Question: I am trying to rename my Android Studio package as described in the first answer at: <URL>
Trying to change org.springframework.android.showcase to org.springframework.android.showcase2
The refactoring seemly works fine, then I try delete the old package within /gen/org.springframework.android/showcase. This does occur but then it reappears (Within /gen/org.springframework.android/showcase)
When compiling I get over a 100 errors all related to the R.java file references.
Copying the R.java, Manifest.java from the original to the new does not work either. Studio simply deletes these but leaves the BuildConfig.java file.
Below is my Project structure in case it's helpful

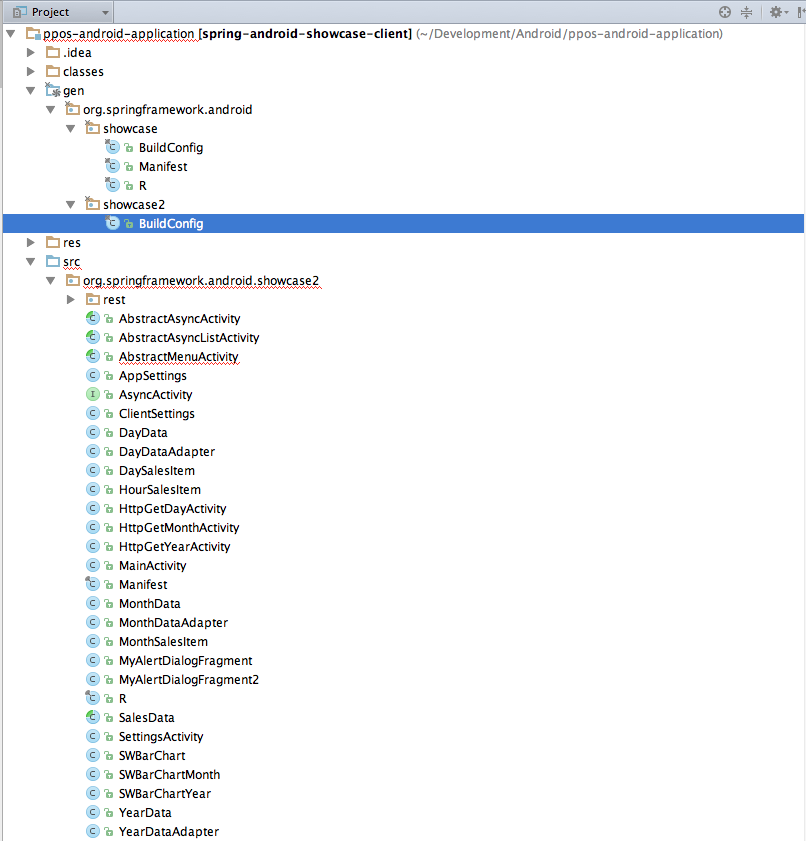
Answer: The reason you are seeing the generated files with the old package name is because you only renamed the source code package. The generated files use the package name defined in the AndroidManifest.xml. If you change the package at the top of the manifest as well you will see the generated files use the new package. Make sure to clean the project and rebuild to see the changes.